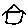
Label: house